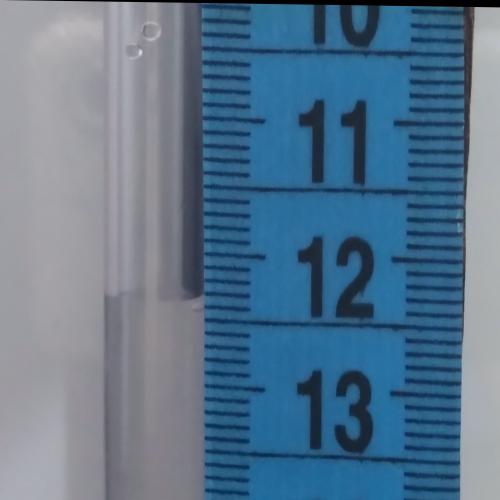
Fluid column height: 12.3 cm